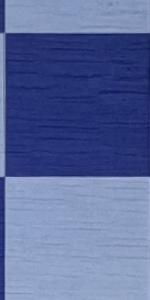
Label: Empty